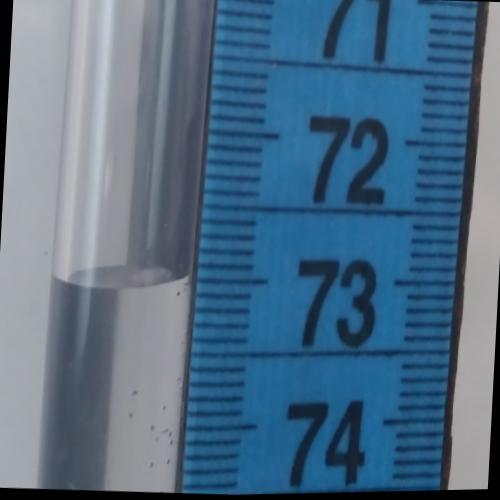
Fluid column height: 73.0 cm